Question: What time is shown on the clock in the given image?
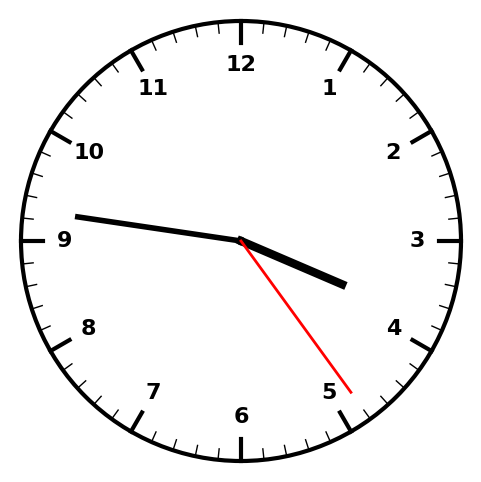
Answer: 03:46:24